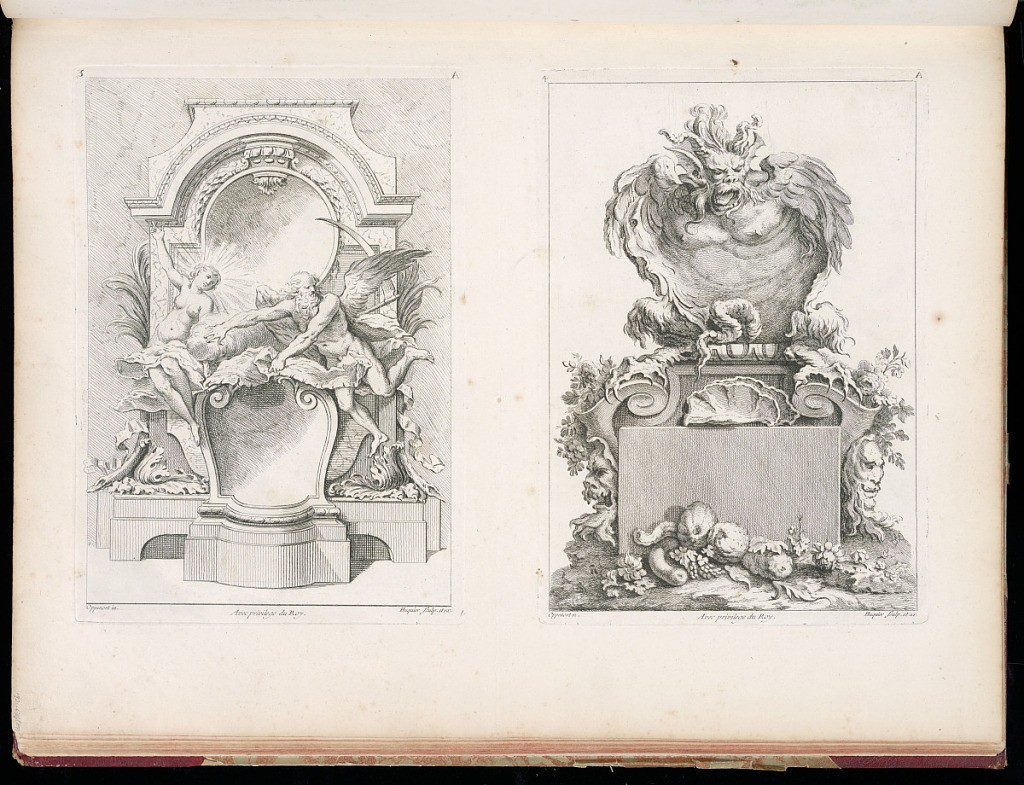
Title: Designs for Cartouches
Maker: Gilles-Marie Oppenord, French, 1672–1742
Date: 1749-1761
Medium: Etching and engraving on laid paper
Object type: Bound print
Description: Page printed with two plates featuring designs for cartouches. The left plate is architectural in style, surrounded by winged and radiating figures and set against a niche. The right plate features a cartouche comprised of a grotesque creature's body atop a plinth; this is set within a landscape with foods of the harvest, mascarons, shells, and branches. Both plates are signed and numbered.